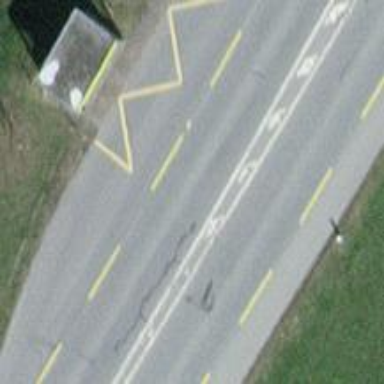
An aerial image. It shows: Public transport stop position.